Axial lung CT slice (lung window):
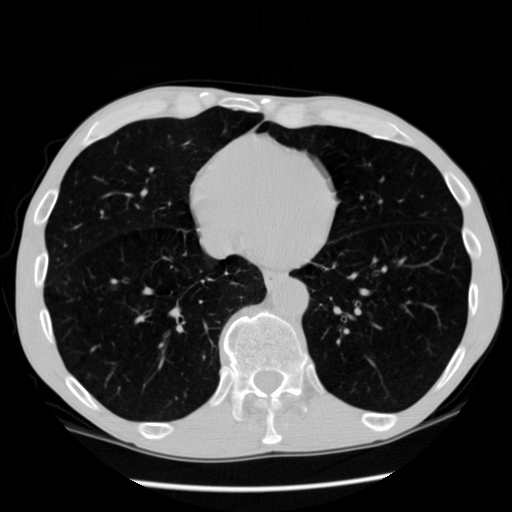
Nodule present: no